Question: I'm trying to send an ASP.NET AJAX request to my application. In the application's controller, I have:
'''
[HttpPost]
[ValidateAntiForgeryToken]
public async Task<ActionResult> Edit([Bind(Include = "ID,Name,Instructions,Glass,Notes")] Drink drink,
[Bind(Include= "ID,Amount,Brand,IngredientID,DrinkID")] IEnumerable<DrinkIngredient> DrinkIngredients)
{
if (ModelState.IsValid)
{
//and so on
'''
my javascript looks like this:
'''
console.log($('#editDrinkForm').serialize())
var x = new XMLHttpRequest();
x = $.post(window.location,
{
data: $('#editDrinkForm').serialize()
})
.done(function () {
console.log("done");
})
.fail(function () {
console.log(x.responseText);
})
'''
and yet, I'm seeing this output:

You'll notice that '__RequestVerificationToken' is the first value! So what gives?
# everything else
output transcription (from a later run)
'''
"__RequestVerificationToken=ZxW-JtClcOb-vYXDarYGYAEXtY84LzeiigiOKRhg4-sLSd1ixS4rwPtU-prisQ_D_vmoOYKP6cZ38ZTn5lhyg8Sh7V_F2VOgve6FkGNDOWcJy8JL8tEwPS7gy8uPd6Xl1_K8VdmWh6UGJBp372w8_w2&ID=1&Name=7%267&DrinkIngredients.index=3&DrinkIngredients%5B3%5D.ID=3&DrinkIngredients%5B3%5D.DrinkID=1&DrinkIngredients%5B3%5D.DrinkIngredientID=3&DrinkIngredients%5B3%5D.Brand=Seagram's+7+crown&DrinkIngredients%5B3%5D.ingredientID=2&DrinkIngredients%5B3%5D.Amount=1+part&DeleteDrinkIngredients.index=3&DrinkIngredients.index=4&DrinkIngredients%5B4%5D.ID=4&DrinkIngredients%5B4%5D.DrinkID=1&DrinkIngredients%5B4%5D.DrinkIngredientID=4&DrinkIngredients%5B4%5D.Brand=7-up&DrinkIngredients%5B4%5D.ingredientID=1&DrinkIngredients%5B4%5D.Amount=4+parts&DeleteDrinkIngredients.index=4&Instructions=combine%2C+stir&Glass=&Notes=fff"
'''
(and)
'''
"<!DOCTYPE html>
<html>
<head>
<title>The required anti-forgery form field &quot;__RequestVerificationToken&quot; is not present.</title>
<meta name="viewport" content="width=device-width" />
<style>
body {font-family:"Verdana";font-weight:normal;font-size: .7em;color:black;}
p {font-family:"Verdana";font-weight:normal;color:black;margin-top: -5px}
b {font-family:"Verdana";font-weight:bold;color:black;margin-top: -5px}
H1 { font-family:"Verdana";font-weight:normal;font-size:18pt;color:red }
H2 { font-family:"Verdana";font-weight:normal;font-size:14pt;color:maroon }
pre {font-family:"Consolas","Lucida Console",Monospace;font-size:11pt;margin:0;padding:0.5em;line-height:14pt}
.marker {font-weight: bold; color: black;text-decoration: none;}
.version {color: gray;}
.error {margin-bottom: 10px;}
.expandable { text-decoration:underline; font-weight:bold; color:"[...]
'''
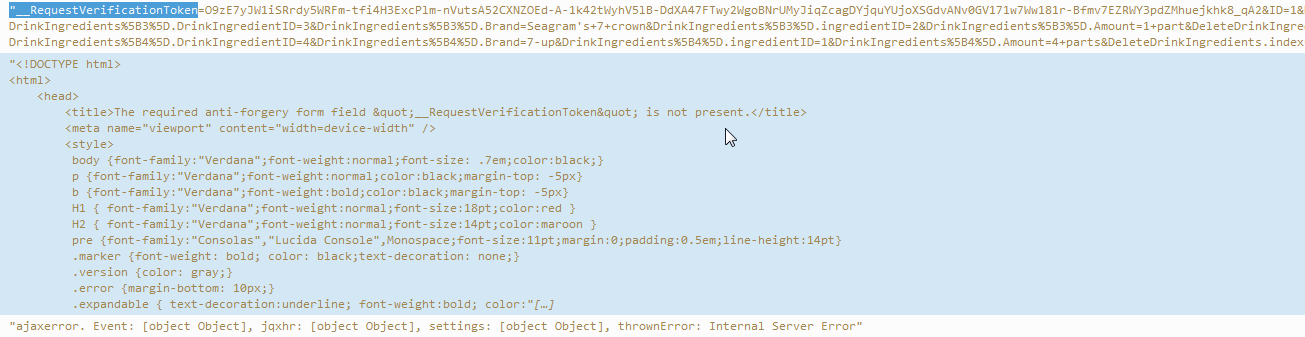
Answer: '''
x = $.post(window.location, {data: $('#editDrinkForm').serialize()})
'''
is wrong. Do this:
'''
x = $.post(window.location, data: $('#editDrinkForm').serialize())
'''
(some credit to stephen's comment)